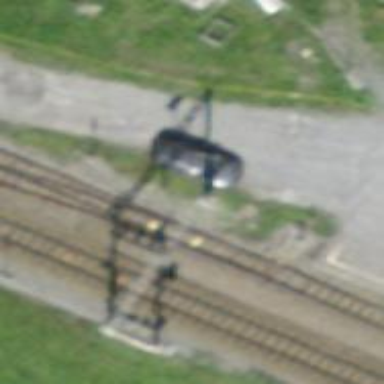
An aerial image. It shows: Railway switch.